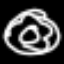
Label: donut